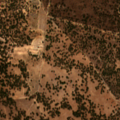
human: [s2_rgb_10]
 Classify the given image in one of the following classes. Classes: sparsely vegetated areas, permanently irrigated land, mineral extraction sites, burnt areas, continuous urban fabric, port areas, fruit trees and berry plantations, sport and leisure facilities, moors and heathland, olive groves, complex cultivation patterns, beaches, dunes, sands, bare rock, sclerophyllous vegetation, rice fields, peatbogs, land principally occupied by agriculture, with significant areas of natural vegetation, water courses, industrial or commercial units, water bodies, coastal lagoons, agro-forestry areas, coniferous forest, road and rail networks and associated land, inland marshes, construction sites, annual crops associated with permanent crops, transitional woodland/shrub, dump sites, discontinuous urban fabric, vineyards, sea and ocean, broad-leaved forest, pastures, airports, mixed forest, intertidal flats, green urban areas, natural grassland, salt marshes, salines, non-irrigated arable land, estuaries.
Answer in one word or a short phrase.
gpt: agro-forestry areas